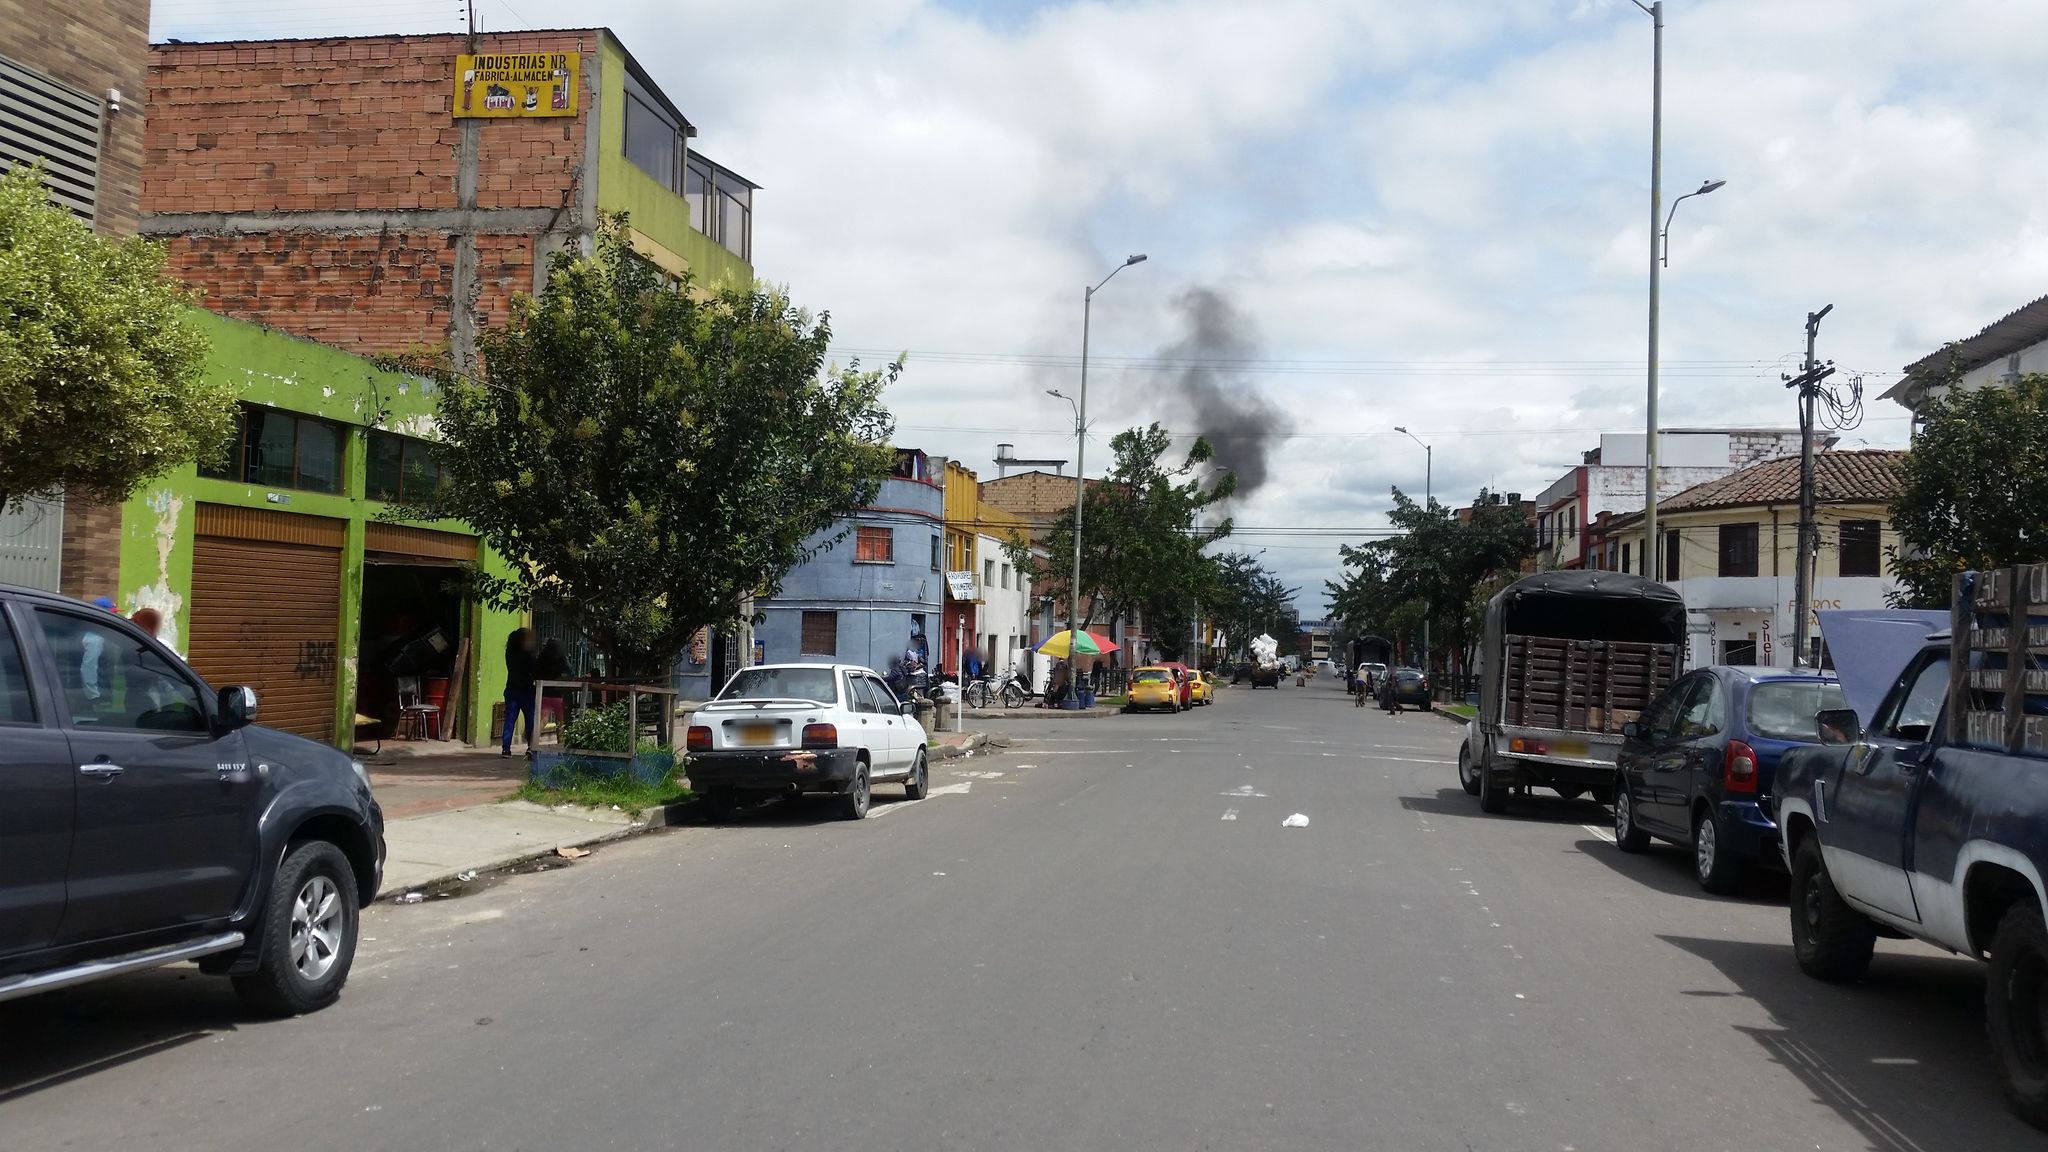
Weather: cloudy
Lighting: day
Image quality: good
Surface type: driving surface
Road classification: tertiary
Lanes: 3
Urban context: urban centre
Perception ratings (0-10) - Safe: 3.16, Lively: 8.96, Beautiful: 7.08, Boring: 1.96, Depressing: 3.22, Wealthy: 6.23